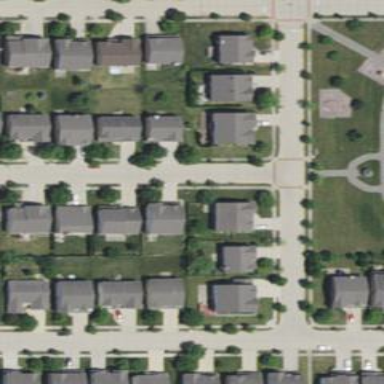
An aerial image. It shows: Sidewalk.